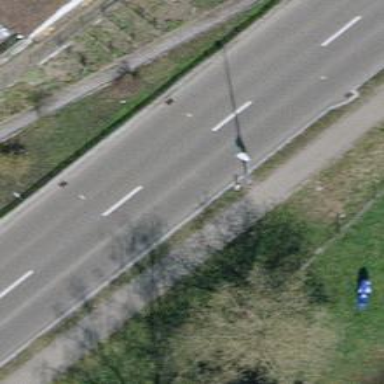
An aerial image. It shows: Asphalt sidewalk.